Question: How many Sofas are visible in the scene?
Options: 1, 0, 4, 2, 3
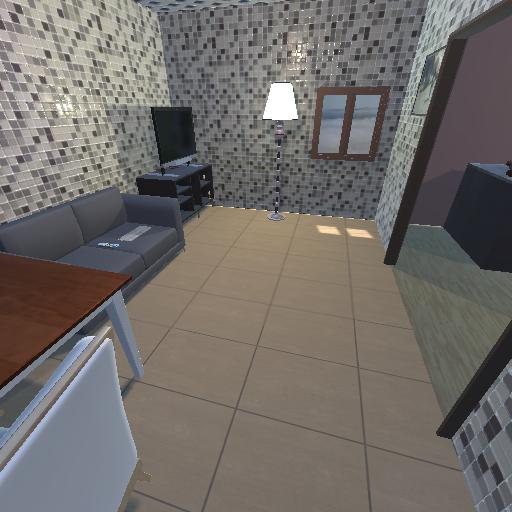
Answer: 1